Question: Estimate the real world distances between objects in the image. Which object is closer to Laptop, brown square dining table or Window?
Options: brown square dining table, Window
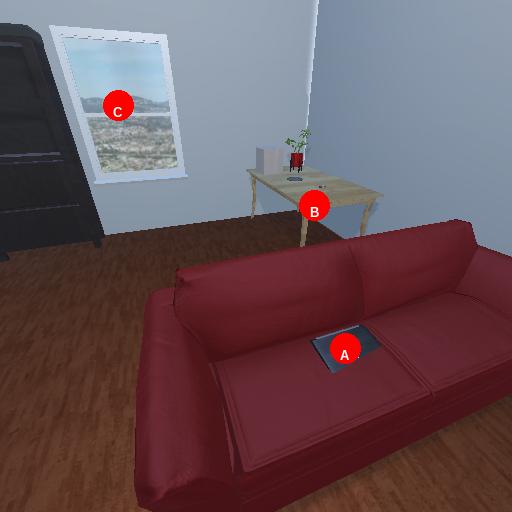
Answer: brown square dining table